Question: I have this tree view of my nested array:

My questions:
- I need to remove empty subarrays from this array, but 'array_filter()' does not do this in a nested array. How can I achieve this?- What is the right way to use a multidimensional array in my case?- How to use a nested 'foreach()' when I have a multidimensional array?
I have the following code:
'''
foreach($legs as $element => $child_2){
$result .= "{'name': '".$child_2['fullname']."', 'title': '".$child_2['gcn_id']."',";
$result .= "'children': [";
foreach($child_2 as $element_1 => $child_3){
$result .="{'name': '".$child_3."', 'title': '".$child_3."',";
$result .= "'children': [";
foreach($child_3 as $element_2 => $child_4){
$result.= "{ 'name': '".$child_4."', 'title': '".$child_4."' ,";
$result .= "'children': [";
/* foreach($child_4 as $k3=>$v3){
#array_filter($v3);
$result .= "{'name': '".$v3['fullname']."', 'title': '".$v3['gcn_id']."'},";
}
*/
$result .= "]},";
}
$result .= "]},";
}
$result .= "]";
$result .= "},";
}
'''
I have the following array:
'''
Array(
[0] => Array
(
[gcn_id] => 11312
[fullname] => Wendy-Lynn Barr
[referral_id] => 5063
)
[1] => Array
(
[gcn_id] => 5064
[fullname] => Ed Kilgour
[referral_id] => 5063
)
[2] => Array
(
[gcn_id] => 10276
[fullname] => Joseph Melendez Motijo
[referral_id] => 5063
)
[3] => Array
(
[gcn_id] => 10050
[fullname] => DIOGENES ORTEGA
[referral_id] => 5063
)
[4] => Array
(
[gcn_id] => 10050
[fullname] => DIOGENES ORTEGA
[referral_id] => 5063
)
[5] => Array
(
[gcn_id] => 5371
[fullname] => Roberto Montero
[referral_id] => 5063
)
[6] => Array
(
[0] => Array
(
[gcn_id] => 11303
[fullname] => Pauline Blake
[referral_id] => 11312
)
[1] =>
)
[7] => Array
(
[0] => Array
(
[gcn_id] => 11302
[fullname] => Craig Corbitt
[referral_id] => 5064
)
[1] => Array
(
[0] => Array
(
[gcn_id] => 5175
[fullname] => Kristi Iles
[referral_id] => 11302
)
[1] => Array
(
[0] => Array
(
[gcn_id] => 6013
[fullname] => Joshua Iles
[referral_id] => 5175
)
[1] =>
)
[2] => Array
(
[gcn_id] => 6308
[fullname] => Chris Chowning
[referral_id] => 11302
)
[3] => Array
(
[0] => Array
(
[gcn_id] => 10039
[fullname] => Martha Rios
[referral_id] => 6308
)
[1] =>
[2] => Array
(
[gcn_id] => 10020
[fullname] => Mel Navarrette
[referral_id] => 6308
)
[3] => Array
(
[0] => Array
(
[gcn_id] => 10040
[fullname] => Aaron Thompson
[referral_id] => 10020
)
[1] =>
)
[4] => Array
(
[gcn_id] => 10013
[fullname] => April Young
[referral_id] => 6308
)
[5] =>
)
)
[2] => Array
(
[gcn_id] => 6239
[fullname] => Glen Starr
[referral_id] => 5064
)
[3] =>
[4] => Array
(
[gcn_id] => 5155
[fullname] => Allen Taylor
[referral_id] => 5064
)
[5] => Array
(
[0] => Array
(
[gcn_id] => 5309
[fullname] => Deborah Taylor
[referral_id] => 5155
)
[1] =>
)
[6] => Array
(
[gcn_id] => 5078
[fullname] => Roger Grosser
[referral_id] => 5064
)
[7] => Array
(
[0] => Array
(
[gcn_id] => 7643
[fullname] => Sam Negrete
[referral_id] => 5078
)
[1] => Array
(
[0] => Array
(
[gcn_id] => 5922
[fullname] => Claudia Negrete
[referral_id] => 7643
)
[1] =>
)
[2] => Array
(
[gcn_id] => 5319
[fullname] => Richard Phillips
[referral_id] => 5078
)
[3] =>
[4] => Array
(
[gcn_id] => 6224
[fullname] => Mike South
[referral_id] => 5078
)
[5] =>
[6] => Array
(
[gcn_id] => 5079
[fullname] => Keith Gibson
[referral_id] => 5078
)
[7] =>
[8] => Array
(
[gcn_id] => 6759
[fullname] => Lamar White
[referral_id] => 5078
)
[9] =>
[10] => Array
(
[gcn_id] => 5100
[fullname] => Sharlette Poe
[referral_id] => 5078
)
[11] =>
[12] => Array
(
[gcn_id] => 6600
[fullname] => Ohanna McKenzie
[referral_id] => 5078
)
[13] => Array
(
[0] => Array
(
[gcn_id] => 7391
[fullname] => Maria Ramm
[referral_id] => 6600
)
[1] =>
)
[14] => Array
(
[gcn_id] => 7492
[fullname] => Kyle Grosser
[referral_id] => 5078
)
[15] =>
[16] => Array
(
[gcn_id] => 10007
[fullname] => Rachael Grosser
[referral_id] => 5078
)
[17] =>
[18] => Array
(
[gcn_id] => 5122
[fullname] => Joe Simpson
[referral_id] => 5078
)
[19] => Array
(
[0] => Array
(
[gcn_id] => 5189
[fullname] => Alan Wright
[referral_id] => 5122
)
[1] =>
[2] => Array
(
[gcn_id] => 5577
[fullname] => Haley Simpson
[referral_id] => 5122
)
[3] =>
[4] => Array
(
[gcn_id] => 5167
[fullname] => Carl Troutt
[referral_id] => 5122
)
[5] => Array
(
[0] => Array
(
[gcn_id] => 5168
[fullname] => Eugene Martinez
[referral_id] => 5167
)
[1] =>
[2] => Array
(
[gcn_id] => 5168
[fullname] => Eugene Martinez
[referral_id] => 5167
)
[3] =>
)
[6] => Array
(
[gcn_id] => 7686
[fullname] => James Matthew Guy
[referral_id] => 5122
)
[7] => Array
(
[0] => Array
(
[gcn_id] => 7843
[fullname] => Ethan Guy
[referral_id] => 7686
)
[1] =>
)
[8] => Array
(
[gcn_id] => 10070
[fullname] => Rogelio Perez
[referral_id] => 5122
)
[9] =>
[10] => Array
(
[gcn_id] => 7125
[fullname] => Floyd Bowen
[referral_id] => 5122
)
[11] =>
[12] => Array
(
[gcn_id] => 7773
[fullname] => Kyle Overton
[referral_id] => 5122
)
[13] =>
[14] => Array
(
[gcn_id] => 5972
[fullname] => Kevin Farrell
[referral_id] => 5122
)
[15] =>
)
[20] => Array
(
[gcn_id] => 5689
[fullname] => Troy Shutt
[referral_id] => 5078
)
[21] =>
[22] => Array
(
[gcn_id] => 5588
[fullname] => Keith Noble
[referral_id] => 5078
)
[23] =>
[24] => Array
(
[gcn_id] => 5127
[fullname] => Stewart Allen
[referral_id] => 5078
)
[25] => Array
(
[0] => Array
(
[gcn_id] => 5448
[fullname] => Javier Ballesteros
[referral_id] => 5127
)
[1] =>
)
[26] => Array
(
[gcn_id] => 5180
[fullname] => Travis Dooley
[referral_id] => 5078
)
[27] => Array
(
[0] => Array
(
[gcn_id] => 5246
[fullname] => Fackrell's Service
[referral_id] => 5180
)
[1] => Array
(
[0] => Array
(
[gcn_id] => 5676
[fullname] => LuAnn Fackrell
[referral_id] => 5246
)
[1] =>
[2] => Array
(
[gcn_id] => 7784
[fullname] => Chad Barnhart
[referral_id] => 5246
)
[3] =>
)
[2] => Array
(
[gcn_id] => 5246
[fullname] => Fackrell's Service
[referral_id] => 5180
)
[3] => Array
(
[0] => Array
(
[gcn_id] => 5676
[fullname] => LuAnn Fackrell
[referral_id] => 5246
)
[1] =>
[2] => Array
(
[gcn_id] => 7784
[fullname] => Chad Barnhart
[referral_id] => 5246
)
[3] =>
)
[4] => Array
(
[gcn_id] => 5246
[fullname] => Fackrell's Service
[referral_id] => 5180
)
[5] => Array
(
[0] => Array
(
[gcn_id] => 5676
[fullname] => LuAnn Fackrell
[referral_id] => 5246
)
[1] =>
[2] => Array
(
[gcn_id] => 7784
[fullname] => Chad Barnhart
[referral_id] => 5246
)
[3] =>
)
[6] => Array
(
[gcn_id] => 5246
[fullname] => Fackrell's Service
[referral_id] => 5180
)
[7] => Array
(
[0] => Array
(
[gcn_id] => 5676
[fullname] => LuAnn Fackrell
[referral_id] => 5246
)
[1] =>
[2] => Array
(
[gcn_id] => 7784
[fullname] => Chad Barnhart
[referral_id] => 5246
)
[3] =>
)
)
[28] => Array
(
[gcn_id] => 5166
[fullname] => Adan Mosqueda
[referral_id] => 5078
)
[29] =>
[30] => Array
(
[gcn_id] => 5349
[fullname] => EDMOND WILSON
[referral_id] => 5078
)
[31] => Array
(
[0] => Array
(
[gcn_id] => 7380
[fullname] => Rich Anderson
[referral_id] => 5349
)
[1] =>
[2] => Array
(
[gcn_id] => 7346
[fullname] => Peter Smith
[referral_id] => 5349
)
[3] =>
[4] => Array
(
[gcn_id] => 6722
[fullname] => Larry Schaben
[referral_id] => 5349
)
[5] => Array
(
[0] => Array
(
[gcn_id] => 7148
[fullname] => Cam Callender
[referral_id] => 6722
)
[1] => Array
(
[0] => Array
(
[gcn_id] => 7313
[fullname] => Sherrie Callender
[referral_id] => 7148
)
[1] =>
)
[2] => Array
(
[gcn_id] => 10009
[fullname] => Kathy Schaben
[referral_id] => 6722
)
[3] =>
)
[6] => Array
(
[gcn_id] => 10011
[fullname] => Cornelius Reed
[referral_id] => 5349
)
[7] =>
)
[32] => Array
(
[gcn_id] => 5320
[fullname] => Joe Coon
[referral_id] => 5078
)
[33] => Array
(
[0] => Array
(
[gcn_id] => 5573
[fullname] => Denise Coon
[referral_id] => 5320
)
[1] =>
)
[34] => Array
(
[gcn_id] => 10168
[fullname] => Jerry Curtis
[referral_id] => 5078
)
[35] =>
)
[8] => Array
(
[gcn_id] => 5310
[fullname] => Rodney Licari
[referral_id] => 5064
)
[9] => Array
(
[0] => Array
(
[gcn_id] => 6041
[fullname] => Bryan Russel Sevrence
[referral_id] => 5310
)
[1] =>
)
[10] => Array
(
[gcn_id] => 5097
[fullname] => James Yates
[referral_id] => 5064
)
[11] => Array
(
[0] => Array
(
[gcn_id] => 10045
[fullname] => Christopher Edwards
[referral_id] => 5097
)
[1] =>
[2] => Array
(
[gcn_id] => 7193
[fullname] => Ed Kilgour
[referral_id] => 5097
)
[3] =>
[4] => Array
(
[gcn_id] => 5647
[fullname] => Talonda Yates
[referral_id] => 5097
)
[5] =>
[6] => Array
(
[gcn_id] => 6228
[fullname] => Calvin Pearson
[referral_id] => 5097
)
[7] =>
[8] => Array
(
[gcn_id] => 10105
[fullname] => Marsha Wade
[referral_id] => 5097
)
[9] =>
[10] => Array
(
[gcn_id] => 5677
[fullname] => Brenda Joyner
[referral_id] => 5097
)
[11] =>
[12] => Array
(
[gcn_id] => 7670
[fullname] => Bonny Lewis
[referral_id] => 5097
)
[13] =>
[14] => Array
(
[gcn_id] => 5231
[fullname] => Brent Coursey
[referral_id] => 5097
)
[15] =>
[16] => Array
(
[gcn_id] => 5971
[fullname] => James Yates, II
[referral_id] => 5097
)
[17] =>
[18] => Array
(
[gcn_id] => 5602
[fullname] => Glenn Yates
[referral_id] => 5097
)
[19] =>
[20] => Array
(
[gcn_id] => 10004
[fullname] => Sarah Williams
[referral_id] => 5097
)
[21] =>
[22] => Array
(
[gcn_id] => 10004
[fullname] => Sarah Williams
[referral_id] => 5097
)
[34] => Array
(
[gcn_id] => 7041
[fullname] => Lamont Bartlett
[referral_id] => 5097
)
[35] =>
[36] => Array
(
[gcn_id] => 0
[fullname] => Eric Haut
[referral_id] => 5097
)
[37] =>
)
)
)
'''
<URL>
The desired output for the above input would start like this:
'''
{
"children": [{
"name": "Wendy-Lynn Barr",
"title": "11312",
"children": [{
"name": "Pauline Blake",
"title": "11303",
"children":[{
"name":"Pauline Blake",
"title":"11312",
}]
}]
},{
"title": "5064",
"name": "Ed Kilgour",
"referral_id": "5063",
'children': [{
'name': 'Glen Starr',
'title': '6239'
},{
'name': 'Allen Taylor',
'title': '5155'
},{
'name': 'Roger Grosser',
'title': '5078'
},{
'name': 'Rodney Licari',
'title': '5310'
},{
'name': 'Craig Corbitt',
'title':'11302'
},{
'name': 'James Yates',
'title': '5097'
}]
},
{ /* ...etc */ },
]
}
'''
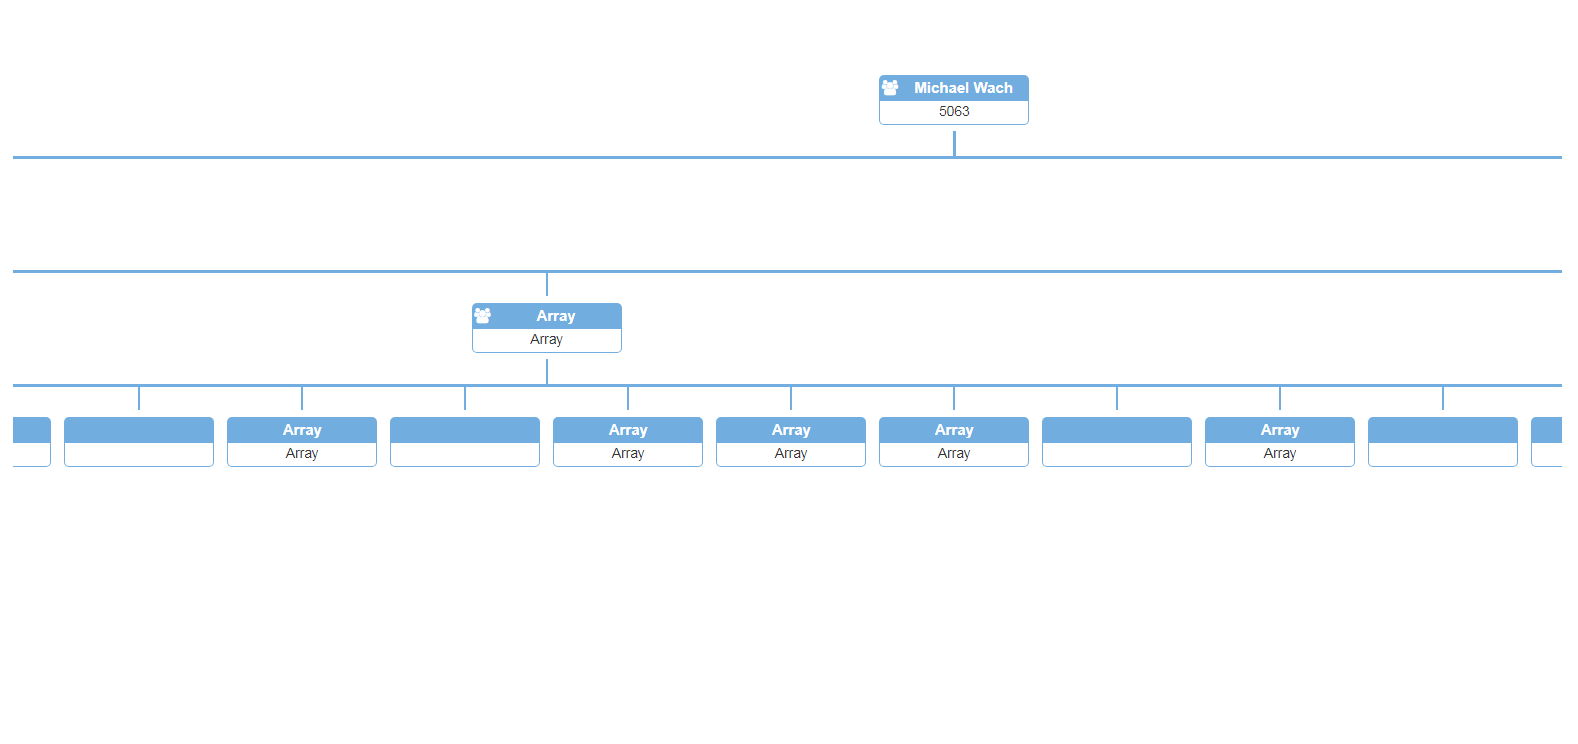
Answer: Indeed 'array_filter' does not work recursively.
Here is a recursive function that does the job of taking out 'null' values:
'''
function array_filter_recursive($arr, $cb = null) {
if (empty($cb)) {
$cb = function ($el) {
return $el;
};
}
$result = [];
foreach($arr as $key => $val) {
if (is_array($val)) $val = array_filter_recursive($val, $cb);
if ($cb($val)) $result[$key] = $val;
}
return $result;
}
'''
In general you need recursion (a function that calls itself) to solve problems involving arbitrary deeply nested arrays.
Now to your actual desired output (which I transferred from your comments into your question): that looks like JSON, for which you can use 'json_encode'. There should never be a reason to build such a string yourself.
So you should never write something like this:
'''
$result.= "{ 'name': '".$child_4."', 'title': '".$child_4."' ,";
'''
For generating the specific output you are looking for, you could use this function:
'''
function convert($arr) {
$result = [];
$byId = [];
function recurse(&$result, &$byId, $arr) {
if (!is_array($arr)) return;
if (isset($arr["gcn_id"])) {
$parent = $arr["referral_id"];
$record = [
"name" => $arr["fullname"],
"title" => $arr["gcn_id"]
];
$byId[$arr["gcn_id"]] = &$record;
if (isset($byId[$parent])) {
$byId[$parent]["children"][] = &$record;
} else {
$result[] = &$record;
}
} else {
foreach($arr as $child) {
recurse($result, $byId, $child);
}
}
}
recurse($result, $byId, $arr);
return $result;
}
$result = json_encode(convert($legs), JSON_PRETTY_PRINT);
echo $result;
'''
See it run on <URL>. It produces this output:
'''
[
{
"name": "Wendy-Lynn Barr",
"title": 11312,
"children": [
{
"name": "Pauline Blake",
"title": 11303
}
]
},
{
"name": "Ed Kilgour",
"title": 5064,
"children": [
{
"name": "Craig Corbitt",
"title": 11302,
"children": [
{
"name": "Kristi Iles",
"title": 5175,
"children": [
{
"name": "Joshua Iles",
"title": 6013
}
]
},
{
"name": "Chris Chowning",
"title": 6308,
"children": [
// ...etc
'''
The key here is not only recursion, but also referencing a record by its ID (title). This referencing can be done with the '&' symbol, both in function parameters and in assignments.